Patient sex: F
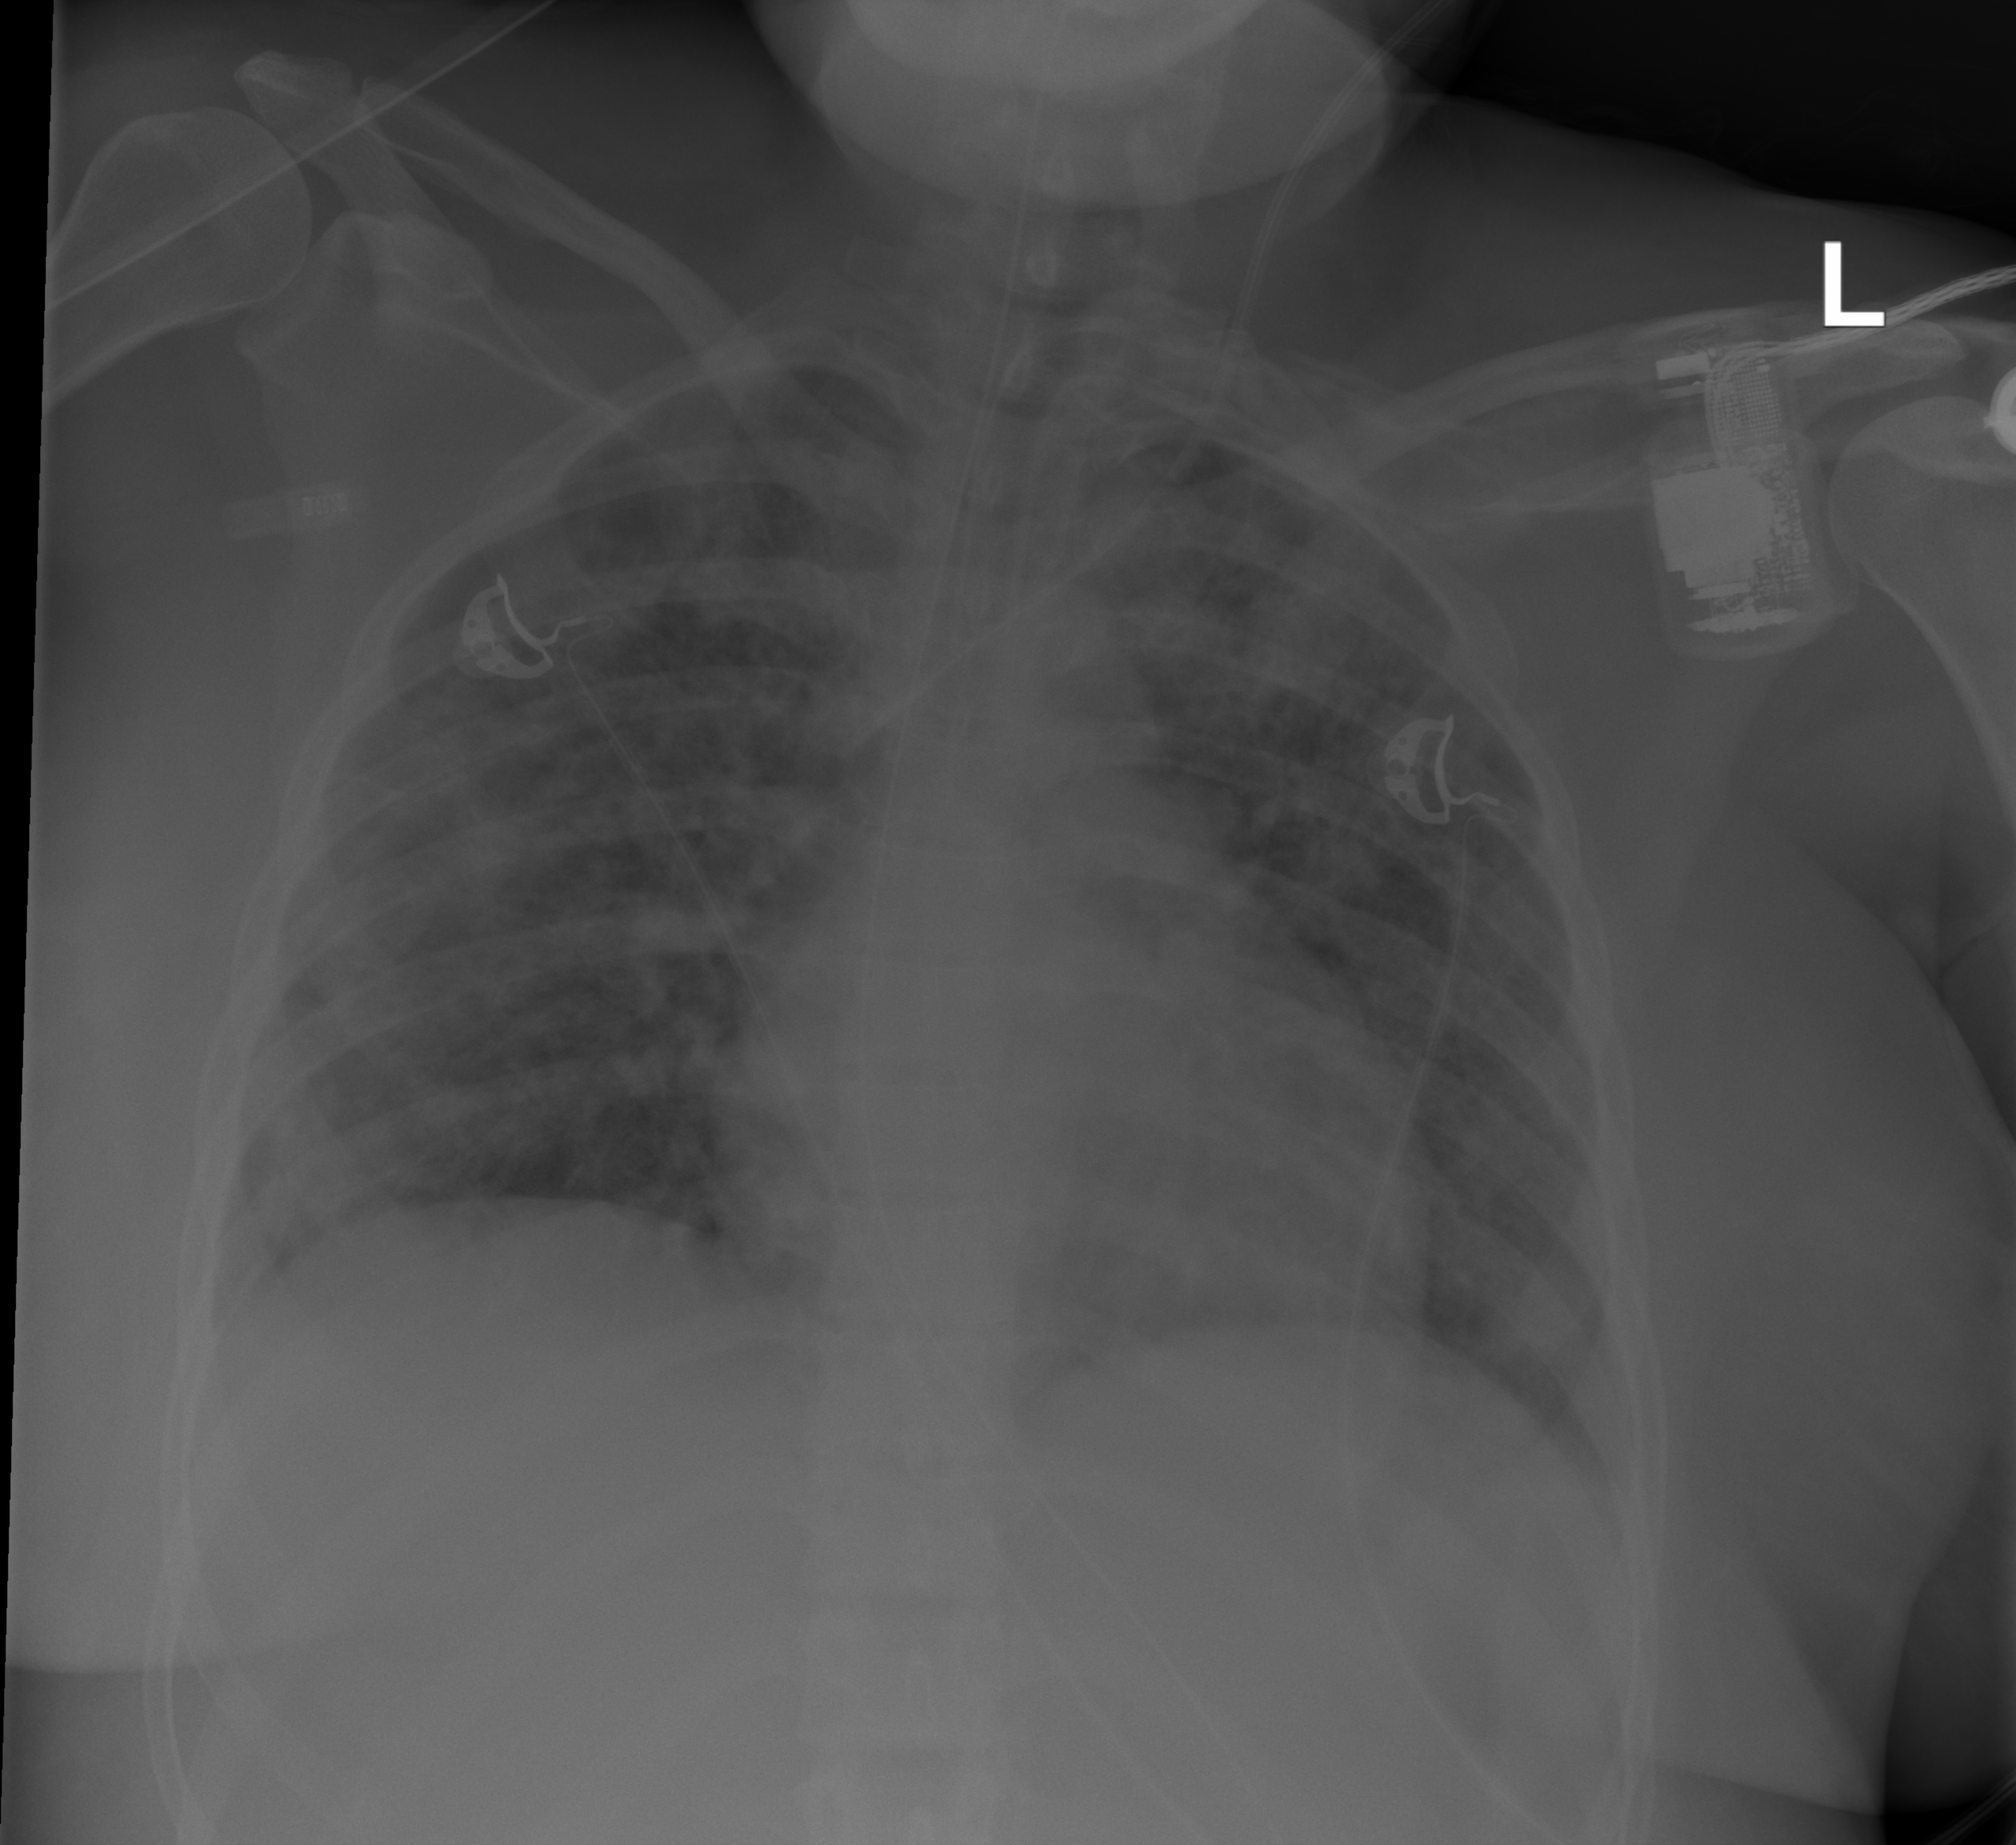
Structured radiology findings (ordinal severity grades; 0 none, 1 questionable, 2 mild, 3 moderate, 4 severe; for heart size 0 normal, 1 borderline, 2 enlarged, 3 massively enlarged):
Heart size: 2
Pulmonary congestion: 3
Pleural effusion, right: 0
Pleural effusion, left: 0
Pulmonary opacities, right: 4
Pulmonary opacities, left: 4
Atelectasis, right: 3
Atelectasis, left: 3